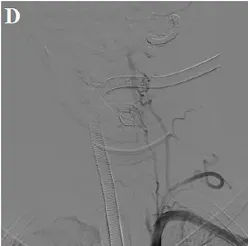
First postoperative DSA and CTA examination. Balloon combined with a coil, and ,Onyx embolization, leaving an anastomotic muscular branch backflow vertebral artery supplying blood to fistula B.
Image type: radiology (ct)